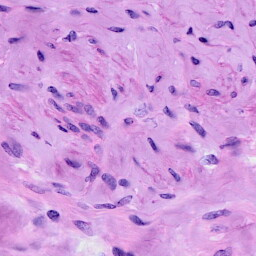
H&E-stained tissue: Cervix